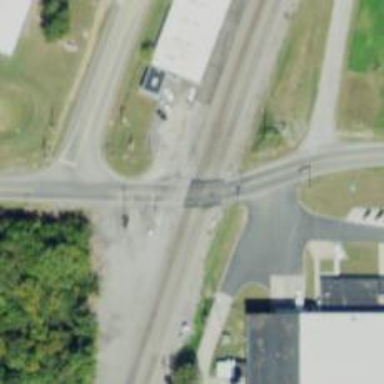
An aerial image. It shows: Level crossing with lights at railway intersection.